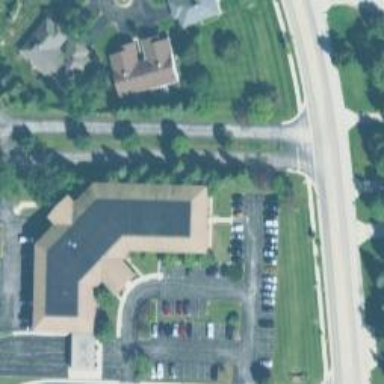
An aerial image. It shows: Commercial building.